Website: macys
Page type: billing-address
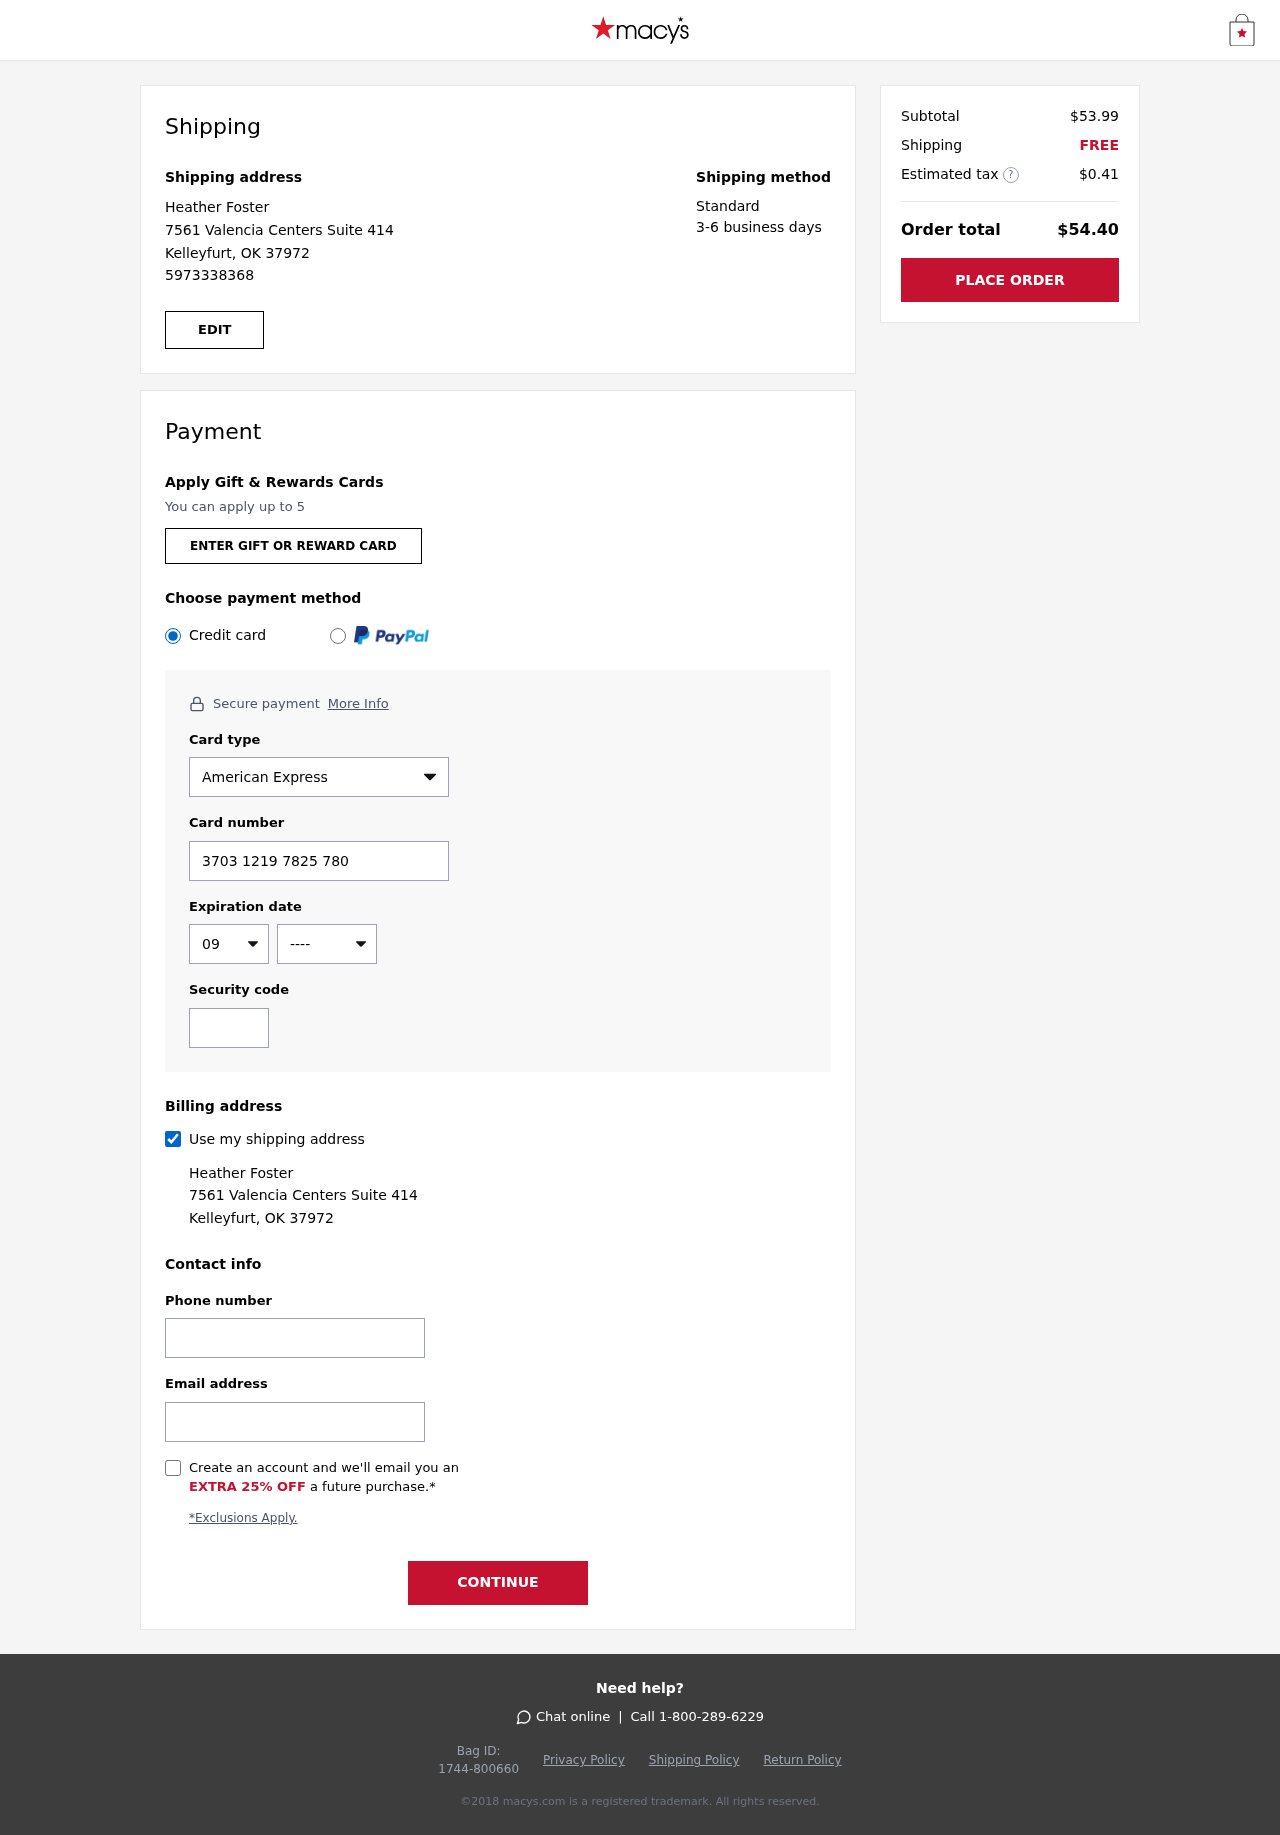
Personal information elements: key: PII_CARD_CVV
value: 7095
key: PII_CARD_EXPIRY_MONTH
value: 09
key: PII_CARD_EXPIRY_YEAR
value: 28
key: PII_CARD_NUMBER
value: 3703 1219 7825 780
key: PII_CARD_TYPE
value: American Express
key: PII_EMAIL
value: heather.foster@gmail.com
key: PII_FULLNAME
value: Heather Foster
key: PII_PHONE
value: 5973338368
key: PII_STREET
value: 7561 Valencia Centers Suite 414
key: PII_CITY_STATE_ZIP
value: Kelleyfurt, OK 37972
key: PII_FIRSTNAME
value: Heather
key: PII_LASTNAME
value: Foster
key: PII_FULLNAME2
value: Heather Foster
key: PII_FULLNAME3
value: Heather Foster
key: PII_FIRSTNAME2
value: Heather
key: PII_FIRSTNAME3
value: Heather
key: PII_LASTNAME2
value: Foster
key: PII_LASTNAME3
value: Foster
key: PII_FIRSTNAME_DERIVED
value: Heather
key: PII_LASTNAME_DERIVED
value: Foster
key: PII_FULLNAME_DERIVED
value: Heather Foster
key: PII_NAME_FULL_DERIVED
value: Heather Foster
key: PII_STREET2
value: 7561 Valencia Centers Suite 414
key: PII_PHONE2
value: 5973338368
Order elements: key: ORDER_SUBTOTAL
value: $53.99
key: ORDER_SHIPPING_COST
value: FREE
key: ORDER_TAX
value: $0.41
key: ORDER_TOTAL
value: $54.40